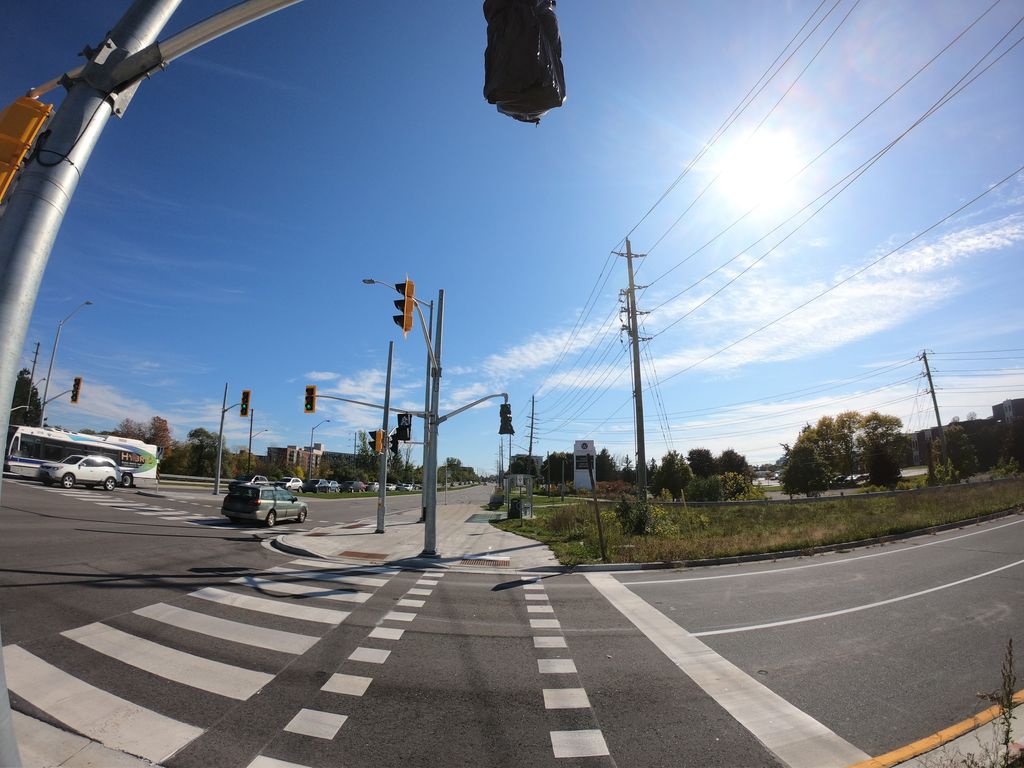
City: kitchener-waterloo